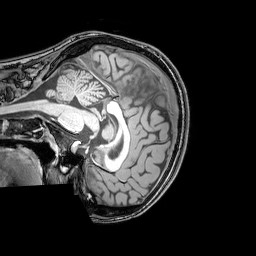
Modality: T1w
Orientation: sagittal
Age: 22
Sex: female
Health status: healthy
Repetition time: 0.081 s
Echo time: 0.037 s